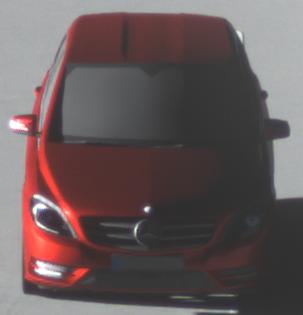
Make: Mercedes-Benz
Model: B 180 BlueEFFICIENCY
Detailed model: B-Class (246)
Model produced from: 2011/11
Model produced until: 2012/10
Doors: 5
Color: red
Road condition: dry road
Daytime: sunrise or sunset
Contrast: high contrast